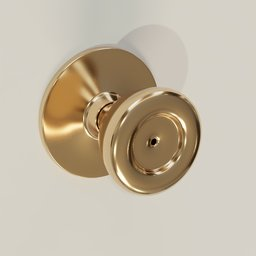
Label: mechanical